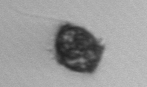
Label: Kryptoperidinium_triquetrum